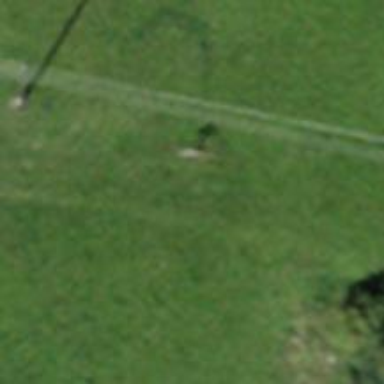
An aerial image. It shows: Wayside cross with historic significance.